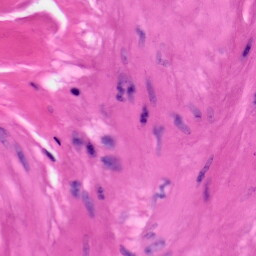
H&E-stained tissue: Skin